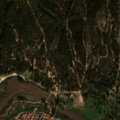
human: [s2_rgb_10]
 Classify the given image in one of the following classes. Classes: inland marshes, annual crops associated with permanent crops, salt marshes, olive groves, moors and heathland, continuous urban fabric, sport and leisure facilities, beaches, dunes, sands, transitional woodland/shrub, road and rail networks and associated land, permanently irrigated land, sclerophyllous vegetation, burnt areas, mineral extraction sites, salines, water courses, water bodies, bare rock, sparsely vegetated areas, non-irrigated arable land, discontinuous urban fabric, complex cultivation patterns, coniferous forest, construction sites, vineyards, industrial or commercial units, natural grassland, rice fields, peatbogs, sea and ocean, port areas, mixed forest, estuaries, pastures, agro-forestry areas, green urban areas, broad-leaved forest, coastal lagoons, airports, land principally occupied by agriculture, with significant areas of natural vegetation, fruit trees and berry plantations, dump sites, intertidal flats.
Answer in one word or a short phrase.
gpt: discontinuous urban fabric, rice fields, agro-forestry areas, broad-leaved forest, transitional woodland/shrub